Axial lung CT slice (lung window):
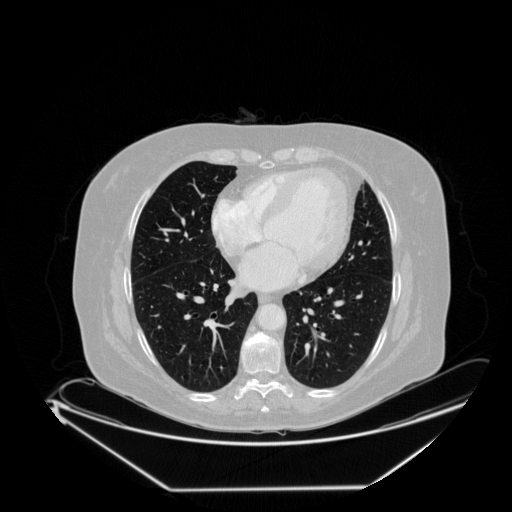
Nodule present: no